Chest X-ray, AP view. Patient: 75 years old, sex M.
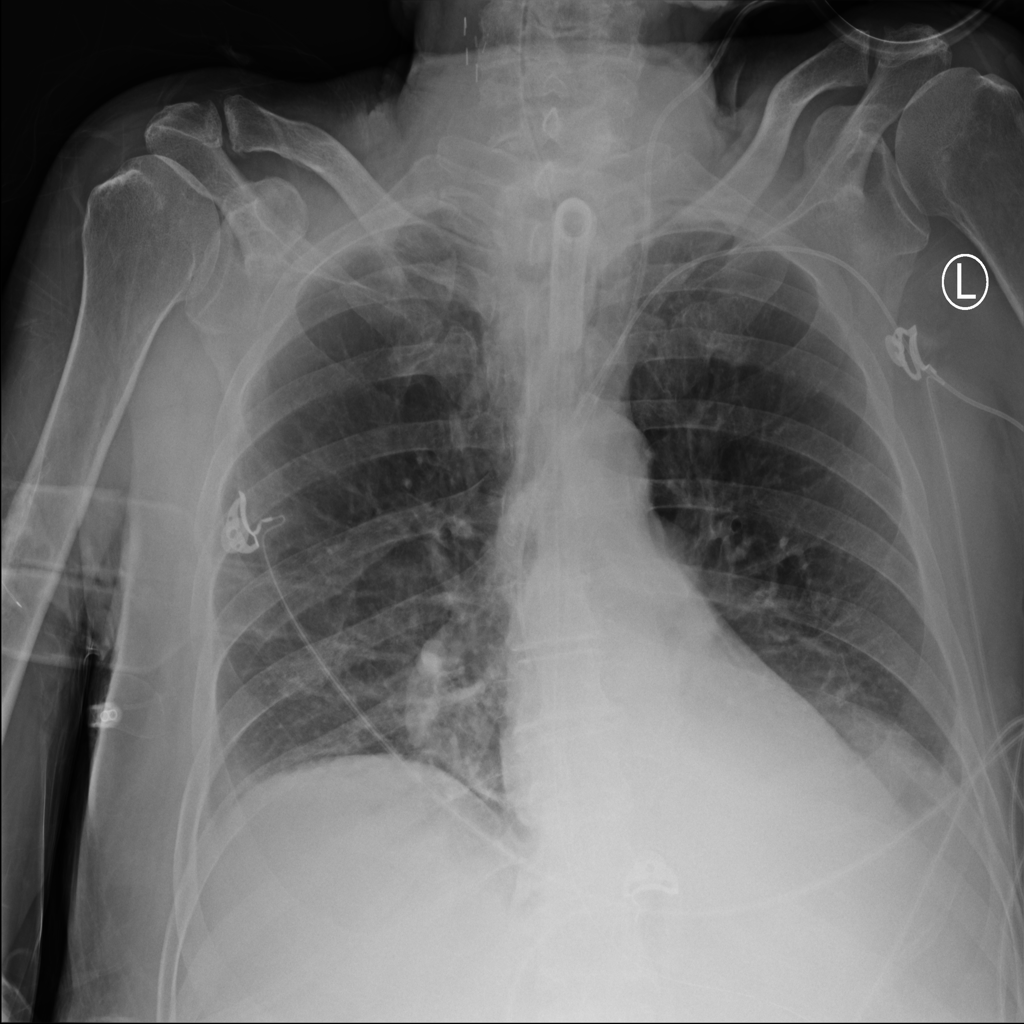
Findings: Effusion